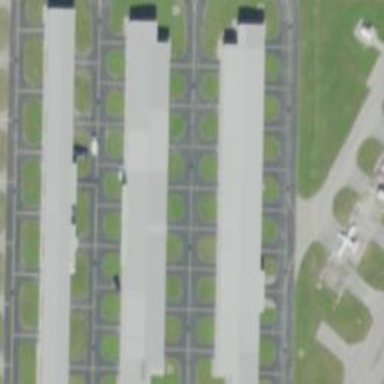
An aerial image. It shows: Image of taxiway at airport.